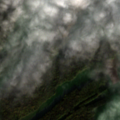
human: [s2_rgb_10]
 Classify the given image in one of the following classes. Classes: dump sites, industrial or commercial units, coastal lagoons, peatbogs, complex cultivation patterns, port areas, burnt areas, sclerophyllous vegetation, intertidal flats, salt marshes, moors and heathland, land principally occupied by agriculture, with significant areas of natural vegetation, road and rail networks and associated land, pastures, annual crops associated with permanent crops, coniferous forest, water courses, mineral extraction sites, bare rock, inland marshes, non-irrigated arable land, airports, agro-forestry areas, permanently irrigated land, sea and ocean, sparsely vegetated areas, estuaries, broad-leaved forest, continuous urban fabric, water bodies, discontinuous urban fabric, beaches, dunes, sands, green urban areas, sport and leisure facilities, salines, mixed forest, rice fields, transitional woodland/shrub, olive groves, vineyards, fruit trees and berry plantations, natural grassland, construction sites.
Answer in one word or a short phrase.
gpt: non-irrigated arable land, pastures, complex cultivation patterns, land principally occupied by agriculture, with significant areas of natural vegetation, broad-leaved forest